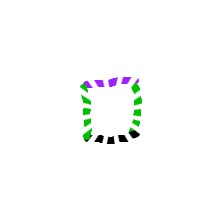
Shape: square